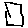
Label: square